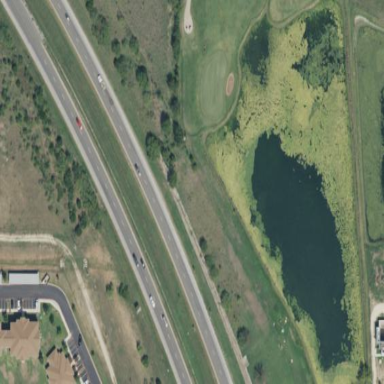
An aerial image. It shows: Water hazard on golf course.